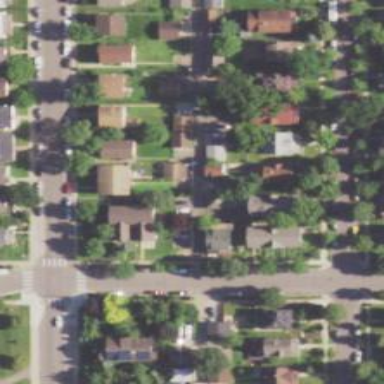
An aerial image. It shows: Neighborhood.